Field crop: maize
Growth stage: 1
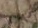
Species: salsola